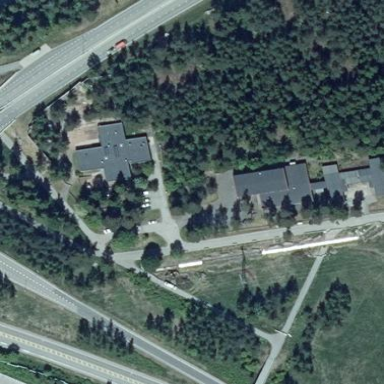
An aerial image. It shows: Kindergarten.